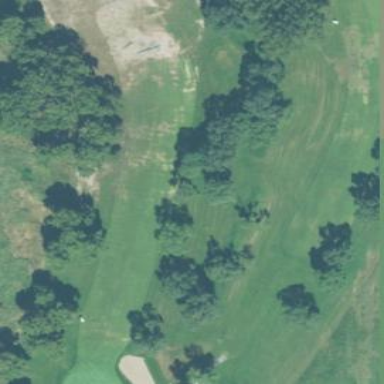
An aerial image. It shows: Grassy area designated as golf fairway.